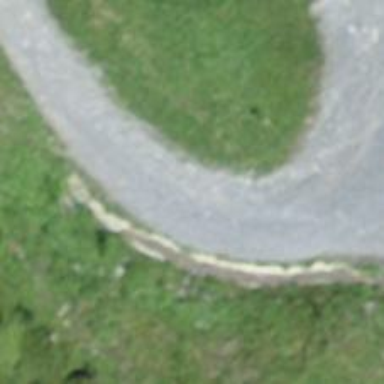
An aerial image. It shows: Intermediate downhill track with grade2 surface.